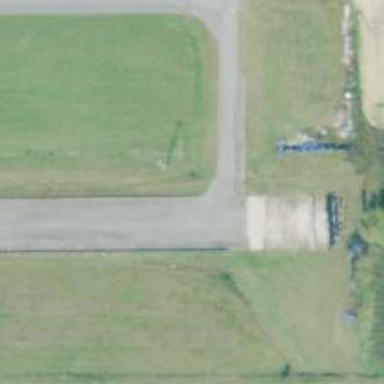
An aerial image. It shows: Motor sport raceway.